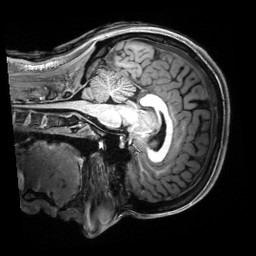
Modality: T1w
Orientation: sagittal
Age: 22
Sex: female
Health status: healthy
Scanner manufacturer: siemens
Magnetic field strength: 3 T
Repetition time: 2.5 s
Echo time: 0.00222 s